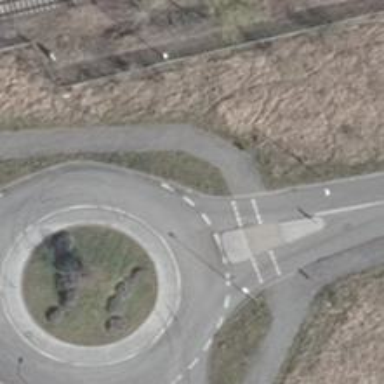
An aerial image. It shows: Tertiary road with asphalt surface leading to roundabout.